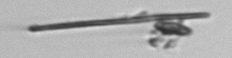
Label: fiber_TAG_external_detritus